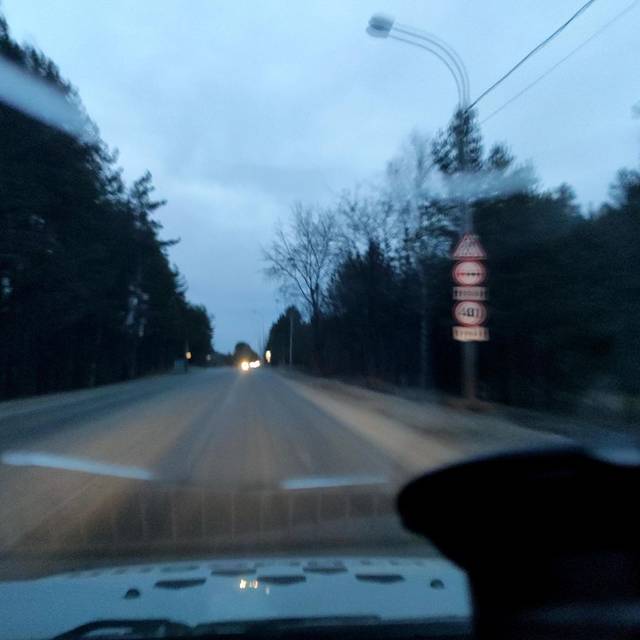
Region: Russia
Coordinates: 58.046, 56.22